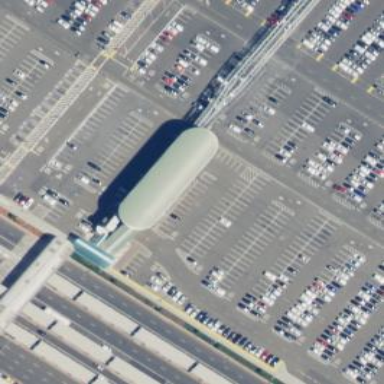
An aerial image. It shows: Train station building.